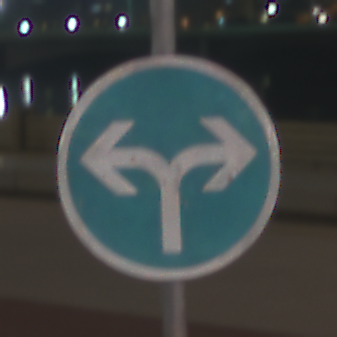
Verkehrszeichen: VorgeschriebeneFahrtrichtungRechtsOderLinks
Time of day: Night
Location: Outdoor (Urban)
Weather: PartlyCloudy
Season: NotSpecified
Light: Artificial